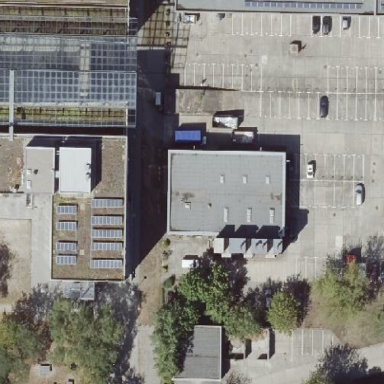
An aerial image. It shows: Service building with flat gray roof.